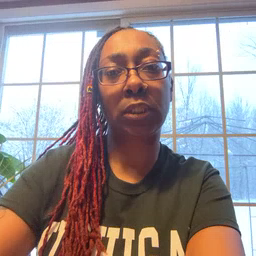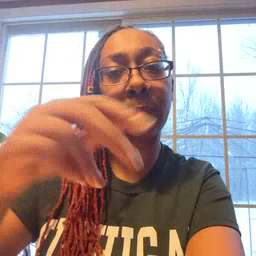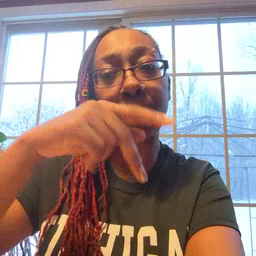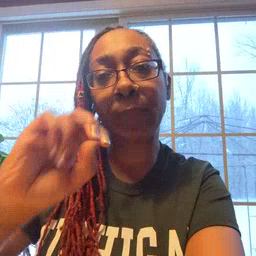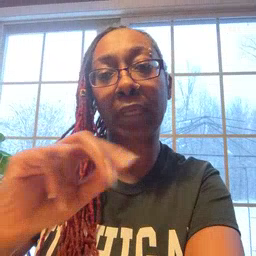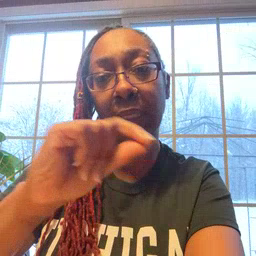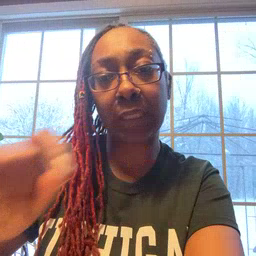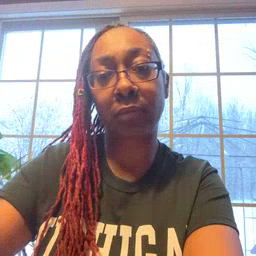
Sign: pen